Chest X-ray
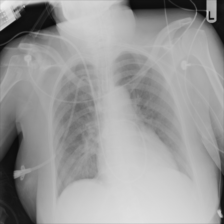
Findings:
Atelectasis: negative
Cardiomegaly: negative
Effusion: negative
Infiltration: negative
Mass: negative
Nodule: negative
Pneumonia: negative
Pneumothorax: negative
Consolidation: negative
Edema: negative
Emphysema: negative
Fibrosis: negative
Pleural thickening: negative
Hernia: negative